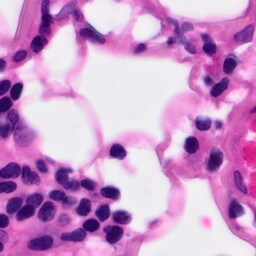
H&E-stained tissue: Pancreatic